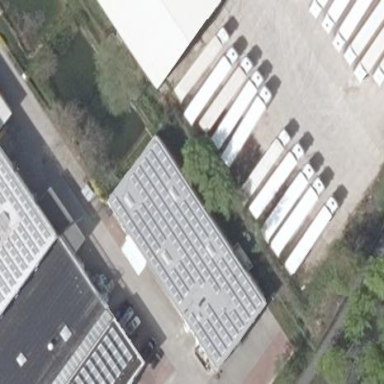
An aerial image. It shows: Industrial building with flat roof.